Interaction volume radius: 10 \u00c5
Interaction volume height: 20 \u00c5
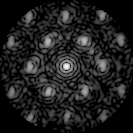
Disorder parameter: 0.4801